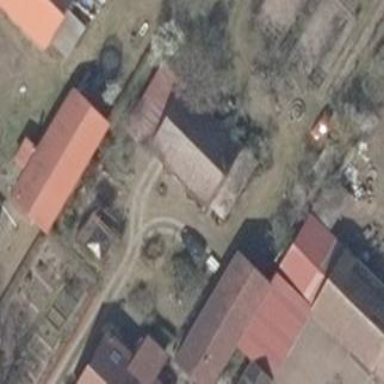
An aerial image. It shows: Shed building.